Question: I'm trying to create my first Spring/Maven web application using Eclipse and I've been getting this warning in my spring-security.xml configuration file that has been driving me nuts for days!
I've tried to find solutions from other people (since this seems like a common problem), but all the solutions I found didn't work to me. The most common one seem to be to add spring-security-config.jar in, but I've already got that.
Here is a picture of the warning. The same warning also appears next to the if I add that in.

I have also tried adding -3.2 to both the beans and security .xsd as well as a combination of every other number I could think of.
These are my pom.xml dependencies:
'''
<properties>
<project.build.sourceEncoding>UTF-8</project.build.sourceEncoding>
<spring.version>4.0.0.M1</spring.version>
<spring.security.version>3.2.0.M2</spring.security.version>
<jstl.version>1.2.1</jstl.version>
</properties>
<dependencies>
<!-- Spring Dependencies -->
<dependency>
<groupId>org.springframework</groupId>
<artifactId>spring-core</artifactId>
<version>${spring.version}</version>
</dependency>
<dependency>
<groupId>org.springframework</groupId>
<artifactId>spring-web</artifactId>
<version>${spring.version}</version>
</dependency>
<dependency>
<groupId>org.springframework</groupId>
<artifactId>spring-webmvc</artifactId>
<version>${spring.version}</version>
</dependency>
<dependency>
<groupId>org.springframework</groupId>
<artifactId>spring-jdbc</artifactId>
<version>${spring.version}</version>
</dependency>
<dependency>
<groupId>org.springframework</groupId>
<artifactId>spring-aop</artifactId>
<version>${spring.version}</version>
</dependency>
<dependency>
<groupId>org.springframework</groupId>
<artifactId>spring-beans</artifactId>
<version>${spring.version}</version>
</dependency>
<!-- Spring Security Dependencies -->
<dependency>
<groupId>org.springframework.security</groupId>
<artifactId>spring-security-core</artifactId>
<version>${spring.security.version}</version>
</dependency>
<dependency>
<groupId>org.springframework.security</groupId>
<artifactId>spring-security-web</artifactId>
<version>${spring.security.version}</version>
</dependency>
<dependency>
<groupId>org.springframework.security</groupId>
<artifactId>spring-security-config</artifactId>
<version>${spring.security.version}</version>
</dependency>
<dependency>
<groupId>org.springframework.security</groupId>
<artifactId>spring-security-taglibs</artifactId>
<version>${spring.security.version}</version>
</dependency>
<dependency>
<groupId>org.springframework.security</groupId>
<artifactId>spring-security-acl</artifactId>
<version>${spring.security.version}</version>
</dependency>
<!-- JSTL Dependencies -->
<dependency>
<groupId>javax.servlet.jsp</groupId>
<artifactId>jstl-api</artifactId>
<version>${jstl.version}</version>
</dependency>
<dependency>
<groupId>javax.servlet.jsp</groupId>
<artifactId>jstl</artifactId>
<version>${jstl.version}</version>
</dependency>
<!-- MySQL Database Driver -->
<dependency>
<groupId>mysql</groupId>
<artifactId>mysql-connector-java</artifactId>
<version>5.1.25</version>
</dependency>
</dependencies>
'''
And here is my web.xml:
'''
<web-app xmlns="http://java.sun.com/xml/ns/javaee"
xmlns:xsi="http://www.w3.org/2001/XMLSchema-instance" version="3.0"
xsi:schemaLocation="http://java.sun.com/xml/ns/javaee http://java.sun.com/xml/ns/javaee/web-app_3_0.xsd">
<servlet>
<servlet-name>mvc-dispatcher</servlet-name>
<servlet-class>org.springframework.web.servlet.DispatcherServlet</servlet-class>
</servlet>
<servlet-mapping>
<servlet-name>mvc-dispatcher</servlet-name>
<url-pattern>/</url-pattern>
</servlet-mapping>
<listener>
<listener-class>org.springframework.web.context.ContextLoaderListener</listener-class>
</listener>
<context-param>
<param-name>contextConfigLocation</param-name>
<param-value>
/WEB-INF/mvc-dispatcher-servlet.xml
/WEB-INF/spring-database.xml
/WEB-INF/spring-security.xml
</param-value>
</context-param>
<filter>
<filter-name>springSecurityFilterChain</filter-name>
<filter-class>org.springframework.web.filter.DelegatingFilterProxy</filter-class>
</filter>
<filter-mapping>
<filter-name>springSecurityFilterChain</filter-name>
<url-pattern>/*</url-pattern>
</filter-mapping>
'''
If anyone has any ideas what may be causing the warnings in eclipse, please feel free to let me know. If you need more information as well, please let me know.
Thanks.
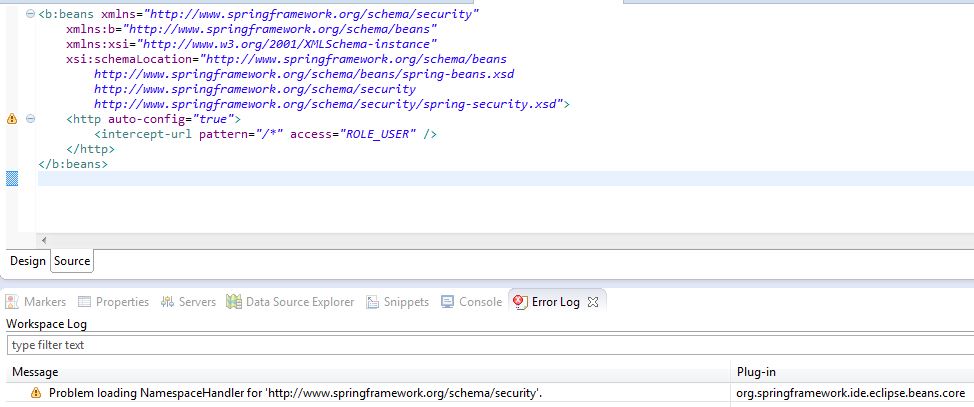
Answer: I may have figured out the solution to this problem. In my case Eclipse was set to use version 2.3 instead of 3.0 of the Dynamic Web Module.
I solved this by right clicking my project, going to 'Properties'. Under 'Project Facets' untick 'Dynamic Web Module' and press apply. Then change the version number to '3.0' and retick and reapply. Once done, right click the project, go to 'Maven' and press 'Update Project...'.